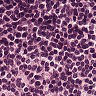
Metastatic tissue present: no